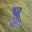
Label: 8